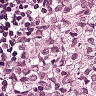
Metastatic tissue present: yes